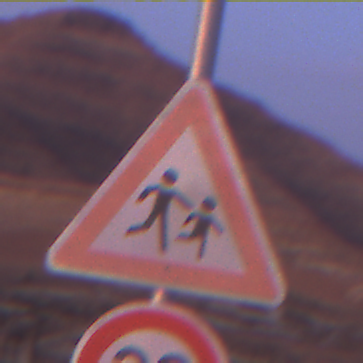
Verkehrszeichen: KinderLinks
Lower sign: Geschwindigkeit30
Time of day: Dawn
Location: Outdoor (Nature)
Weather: PartlyCloudy
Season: NotSpecified
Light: Natural